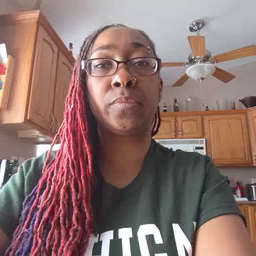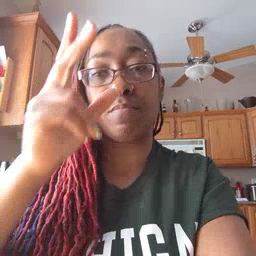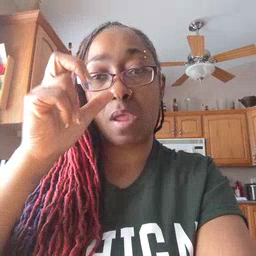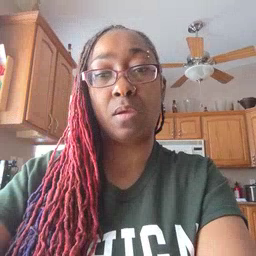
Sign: bug